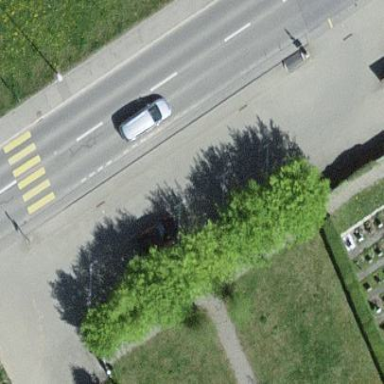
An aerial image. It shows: Parking area surfaced with paving stones.